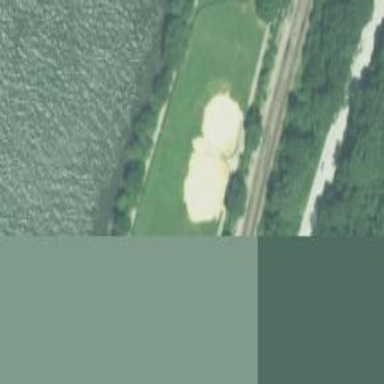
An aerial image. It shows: Baseball pitch for leisure land.